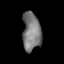
Tissue: lung
Cell type: Epithelial cells
Senescence score: 0.2129
Nuclear area (px): 686
Mean DAPI intensity: 121.727